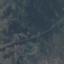
Label: HerbaceousVegetation